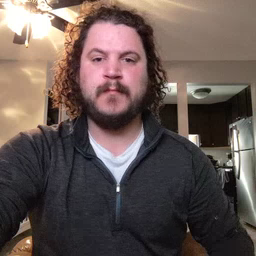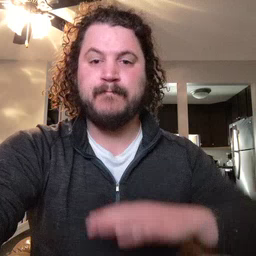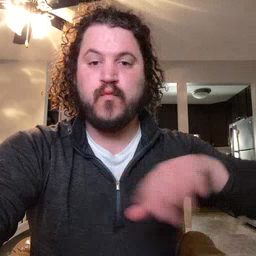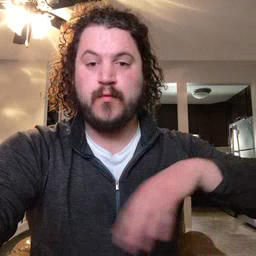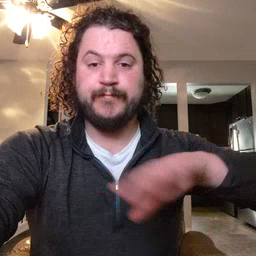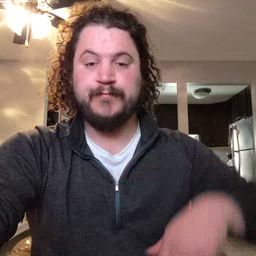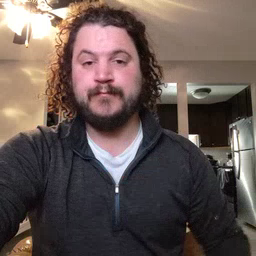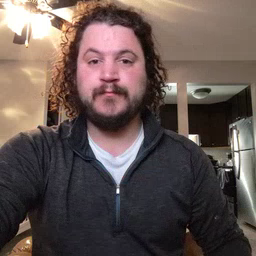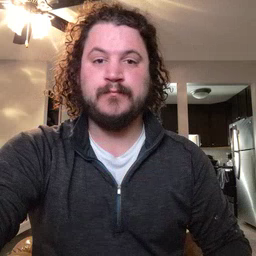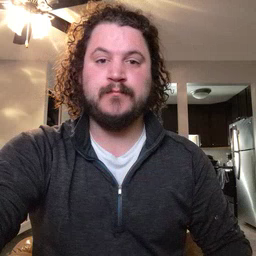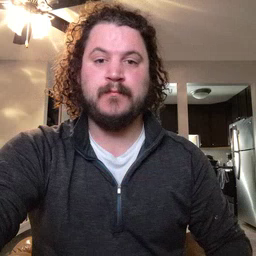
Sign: pool